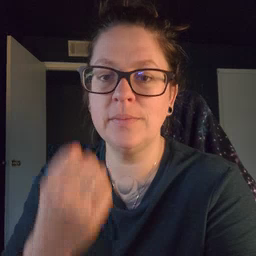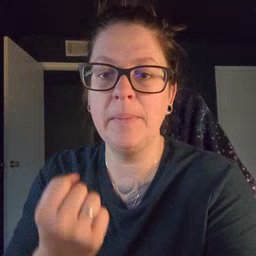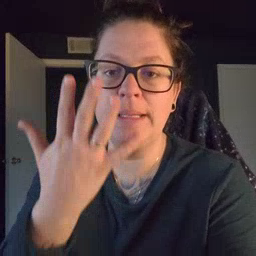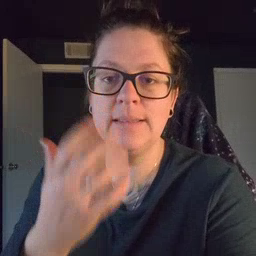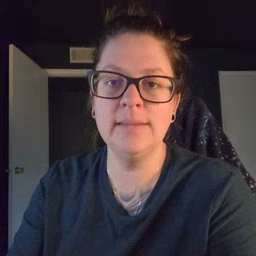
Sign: mitten